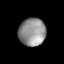
Tissue: lung
Cell type: Epithelial cells
Senescence score: 0.2013
Nuclear area (px): 727
Mean DAPI intensity: 146.439